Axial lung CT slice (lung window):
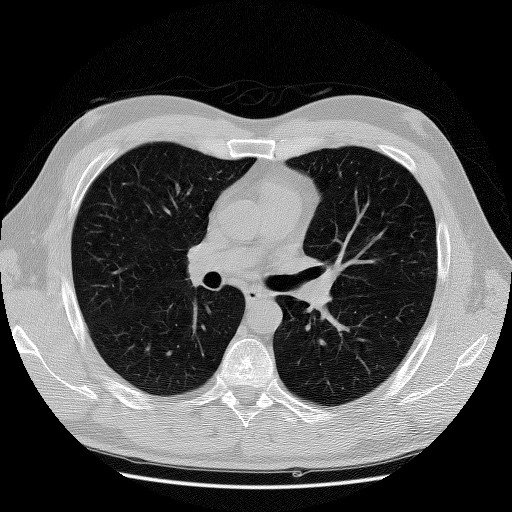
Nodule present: no